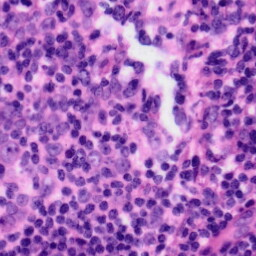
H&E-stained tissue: Tonsil